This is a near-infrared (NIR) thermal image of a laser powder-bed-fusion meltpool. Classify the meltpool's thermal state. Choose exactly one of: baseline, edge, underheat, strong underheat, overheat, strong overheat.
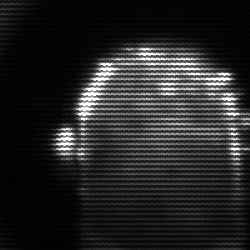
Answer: strong underheat